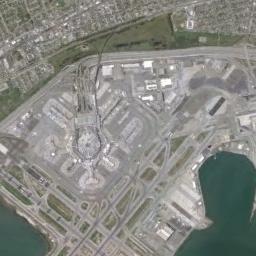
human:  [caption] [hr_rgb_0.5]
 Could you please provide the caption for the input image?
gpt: There is almost no vegetation near the airport .

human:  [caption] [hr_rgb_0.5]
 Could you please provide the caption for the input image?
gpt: A complex airport with many runways and buildings in the middle of a residential area and the sea .

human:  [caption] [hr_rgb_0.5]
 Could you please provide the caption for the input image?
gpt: An airport with some staggered runways and a terminal next to the sea and some buildings arranged neatly beside .

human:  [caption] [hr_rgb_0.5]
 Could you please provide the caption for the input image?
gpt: An airport is between many buildings and water .

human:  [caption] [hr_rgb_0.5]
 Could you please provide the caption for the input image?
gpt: The grass of the airfield is divided into different sizes by the road .